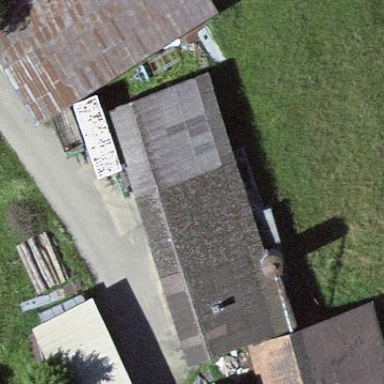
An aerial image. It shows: Rural barn.